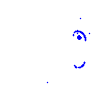
Particle: proton